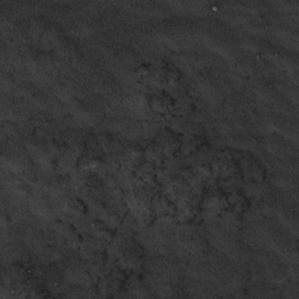
Label: frost